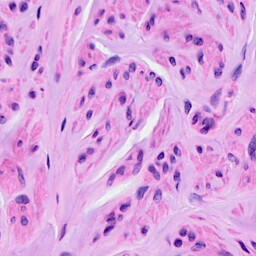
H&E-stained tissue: Ovarian